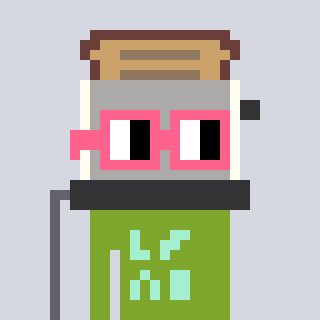
a pixel art character with square pink glasses, a toaster-shaped head and a slimegreen-colored body on a cool background